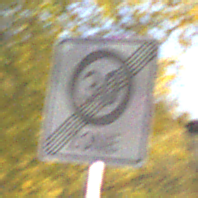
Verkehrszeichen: EndeZone30
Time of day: SunriseSunset
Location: Outdoor (Urban)
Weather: PartlyCloudy
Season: Autumn
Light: Natural